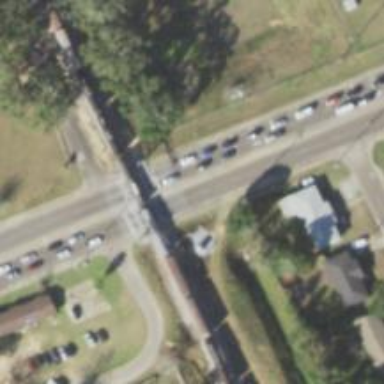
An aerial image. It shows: Level crossing with lights on the railway.